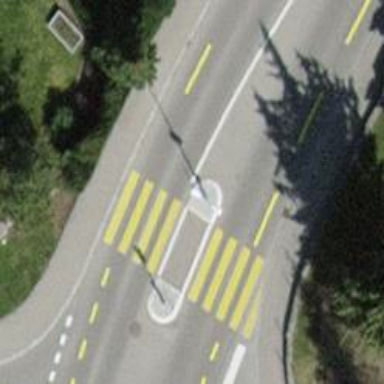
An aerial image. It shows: Marked crossing with zebra pattern. There is island at the crossing.